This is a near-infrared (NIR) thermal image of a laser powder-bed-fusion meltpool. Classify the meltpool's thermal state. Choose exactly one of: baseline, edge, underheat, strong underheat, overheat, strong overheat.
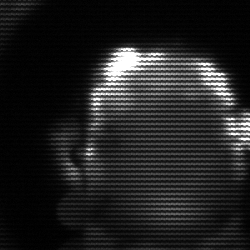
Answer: baseline